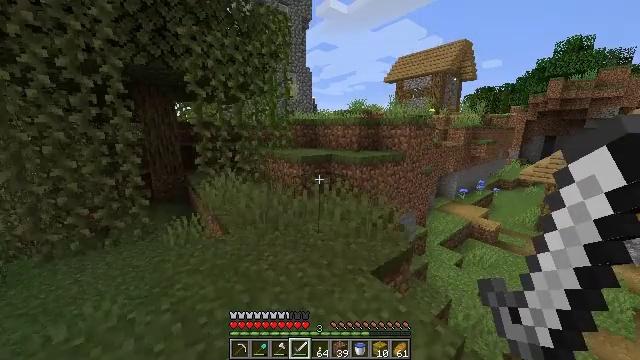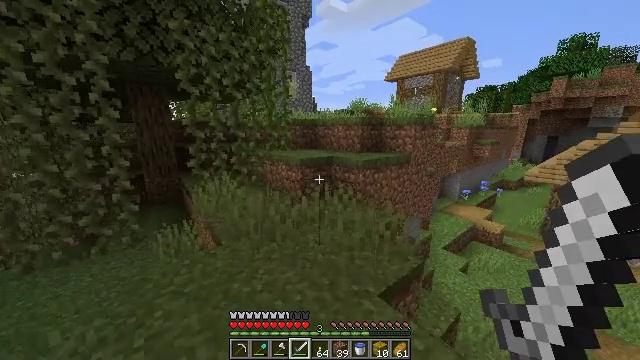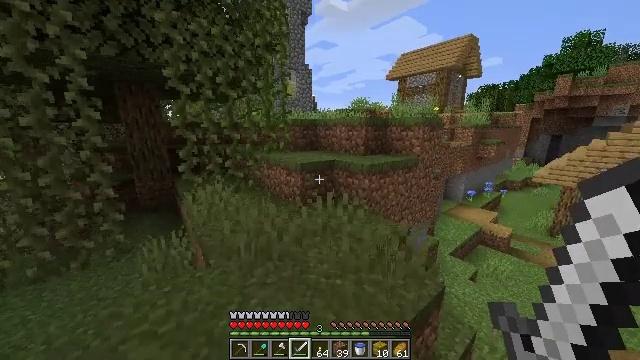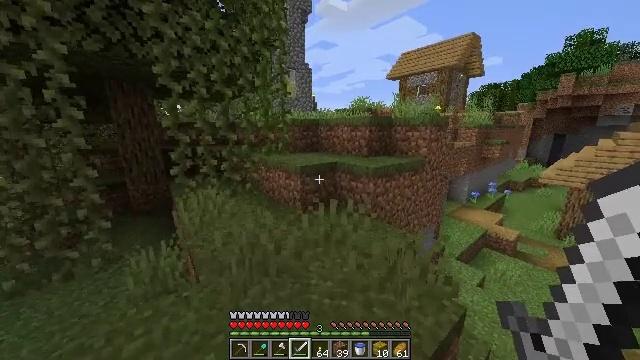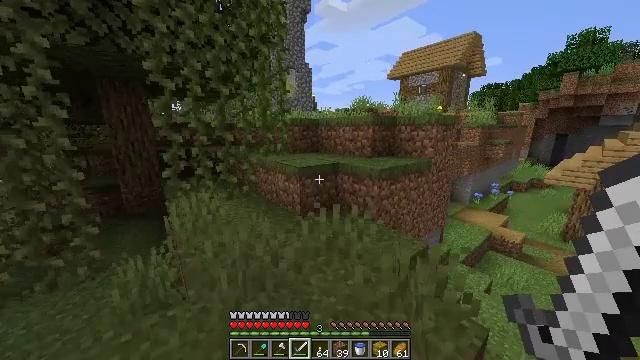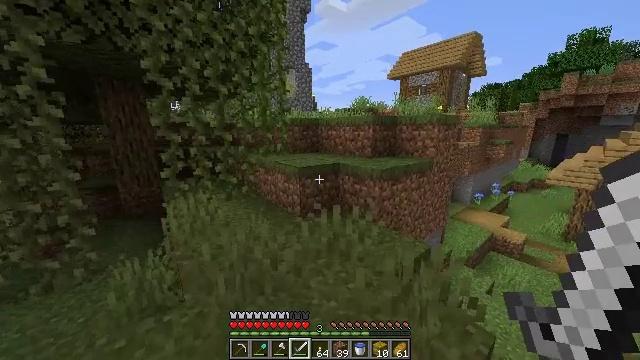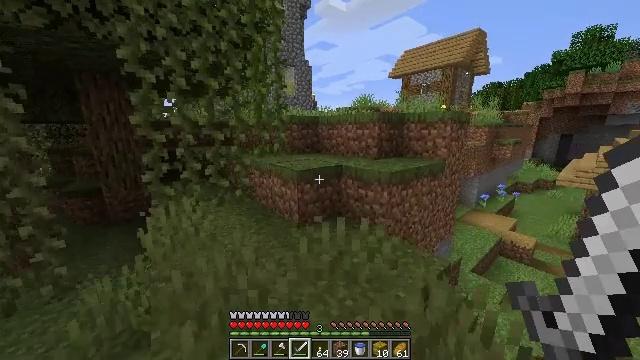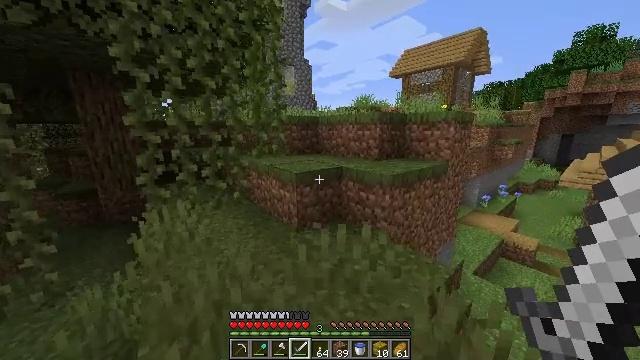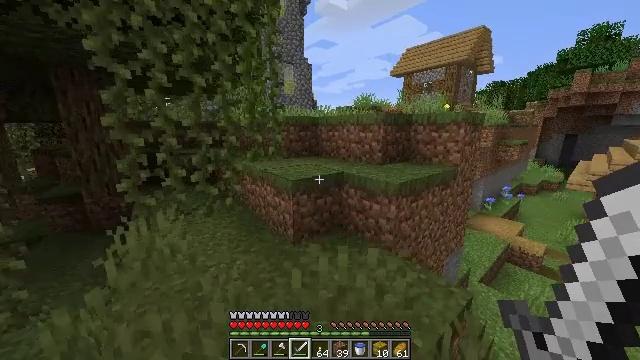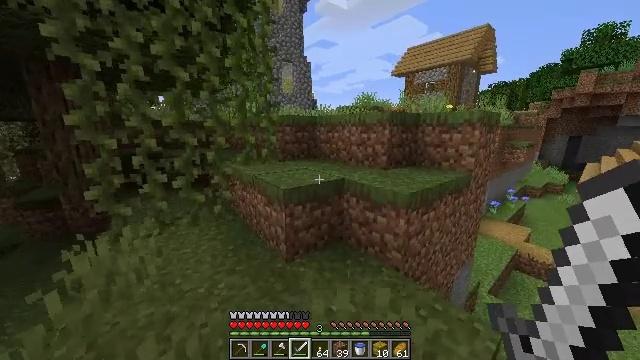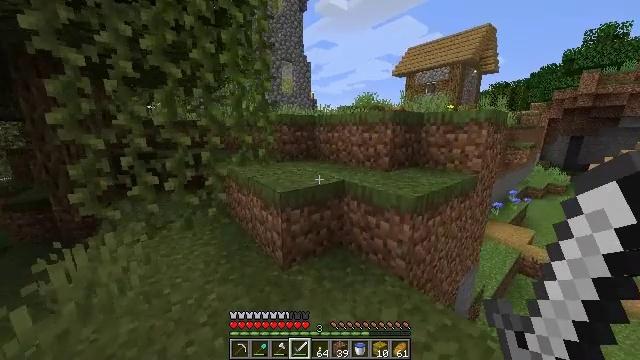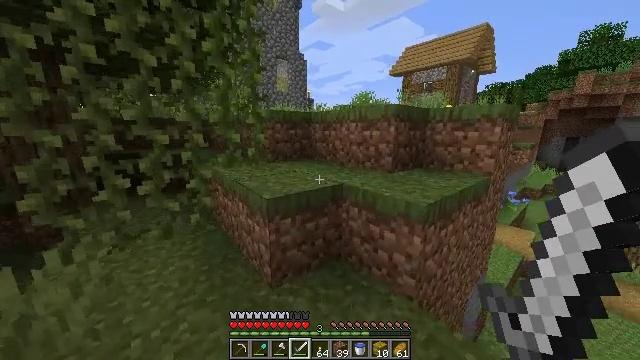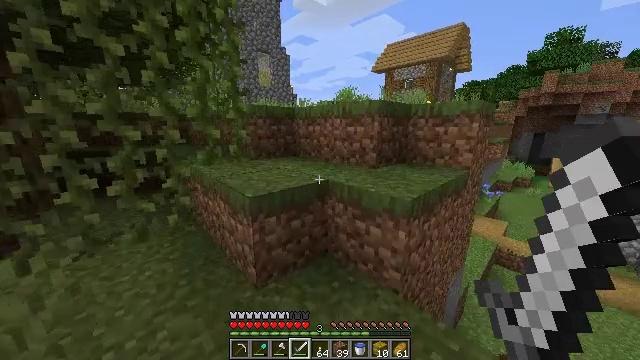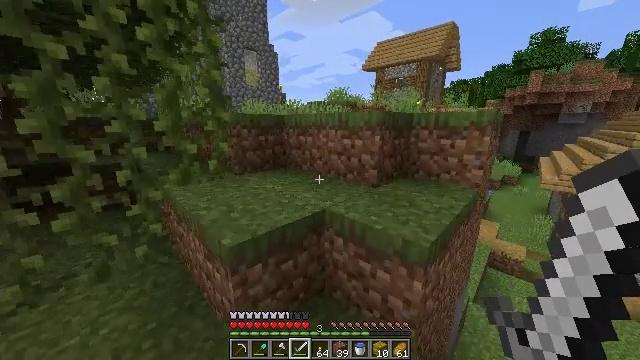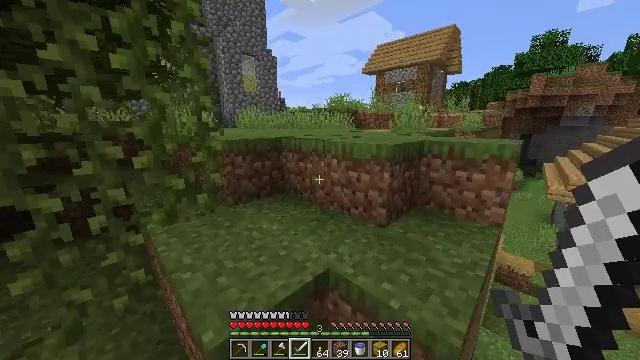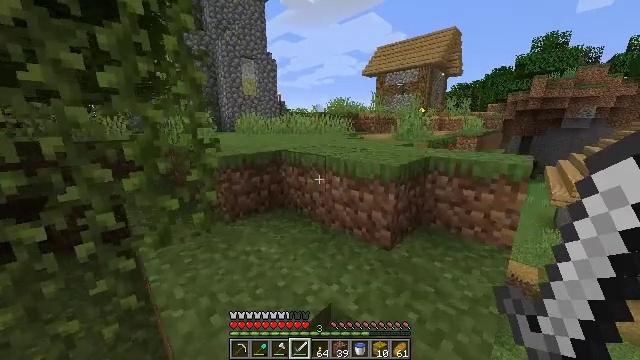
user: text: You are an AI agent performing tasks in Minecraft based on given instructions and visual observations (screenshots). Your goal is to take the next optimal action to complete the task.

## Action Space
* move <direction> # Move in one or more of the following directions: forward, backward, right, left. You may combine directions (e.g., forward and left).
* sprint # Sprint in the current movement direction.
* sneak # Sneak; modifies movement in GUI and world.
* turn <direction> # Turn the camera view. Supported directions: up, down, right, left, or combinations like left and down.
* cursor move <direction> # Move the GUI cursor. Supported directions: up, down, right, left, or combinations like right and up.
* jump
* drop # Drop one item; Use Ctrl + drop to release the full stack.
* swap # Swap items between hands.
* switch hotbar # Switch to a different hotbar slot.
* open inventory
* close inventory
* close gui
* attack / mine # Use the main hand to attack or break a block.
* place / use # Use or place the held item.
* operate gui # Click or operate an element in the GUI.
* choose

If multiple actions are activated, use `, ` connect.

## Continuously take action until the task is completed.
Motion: motion action
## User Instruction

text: Collect the brewing stand for reuse.
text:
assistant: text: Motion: move forward, sprint
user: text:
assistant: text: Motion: move forward, sprint
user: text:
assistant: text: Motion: move forward, sprint
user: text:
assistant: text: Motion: move forward, sprint
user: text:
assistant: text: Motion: move forward, sprint
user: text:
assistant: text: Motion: move forward, sprint
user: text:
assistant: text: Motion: move forward, sprint
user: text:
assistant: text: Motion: move forward, sprint
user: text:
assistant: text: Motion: move forward, sprint
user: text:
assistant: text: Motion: move forward, sprint
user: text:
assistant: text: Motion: move forward, sprint
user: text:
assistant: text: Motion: move forward, sprint, turn right
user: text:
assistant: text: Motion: move forward, sprint, turn right, jump
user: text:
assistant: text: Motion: move forward, sprint, jump
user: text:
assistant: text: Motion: move forward, sprint, jump
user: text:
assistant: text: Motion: move forward, sprint, jump
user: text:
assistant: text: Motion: move forward, sprint
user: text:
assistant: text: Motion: move forward, sprint
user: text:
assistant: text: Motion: move forward, sprint
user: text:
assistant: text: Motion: move forward, sprint
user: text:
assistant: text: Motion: move forward, sprint, jump
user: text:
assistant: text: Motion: move forward, sprint, jump
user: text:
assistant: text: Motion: move forward, sprint, jump
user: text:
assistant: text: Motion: move forward, sprint, jump
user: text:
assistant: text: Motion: move forward, sprint
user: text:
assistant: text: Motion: move forward, sprint
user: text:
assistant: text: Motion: move forward, sprint, turn left
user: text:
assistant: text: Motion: move forward, sprint, turn left
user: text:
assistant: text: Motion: move forward, sprint, turn left
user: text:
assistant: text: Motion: move forward, sprint, turn left